Chest X-ray:
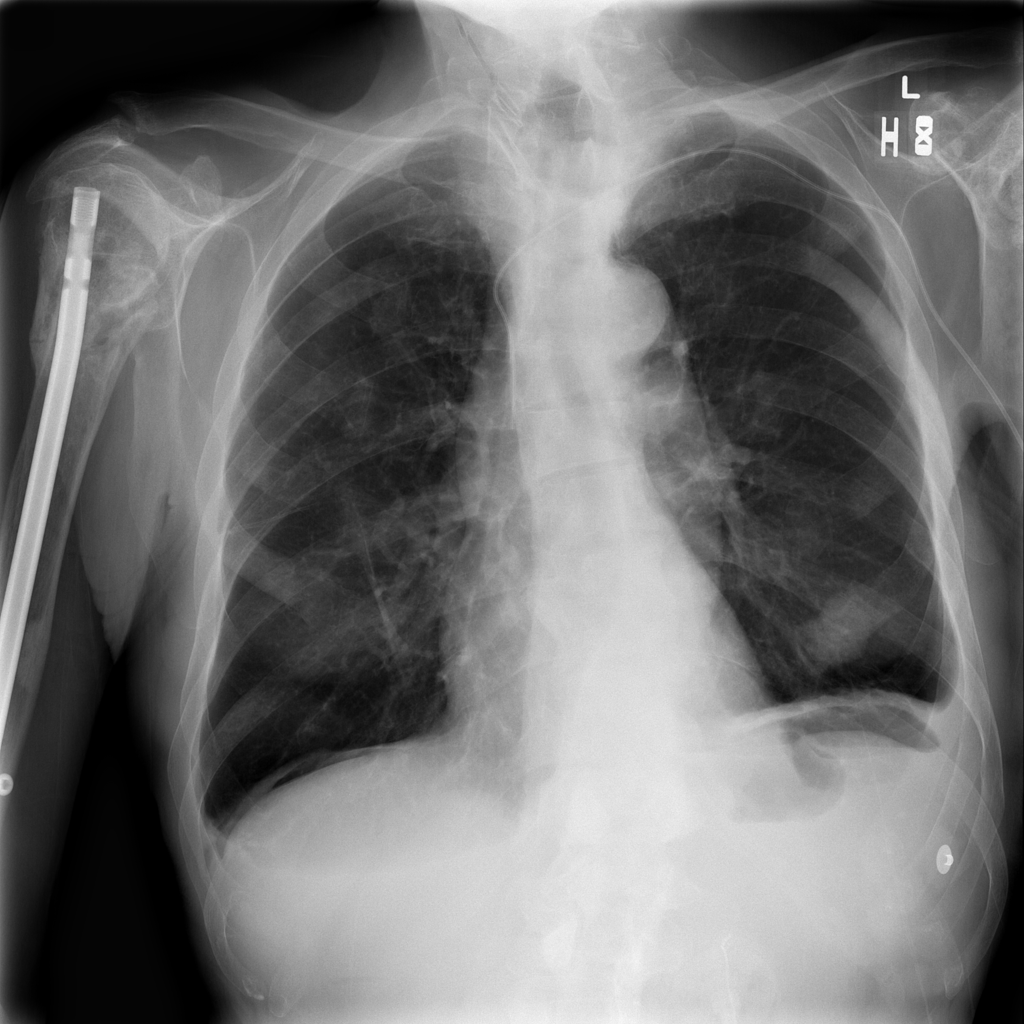
Findings: Fracture, Effusion
No abnormal finding: no